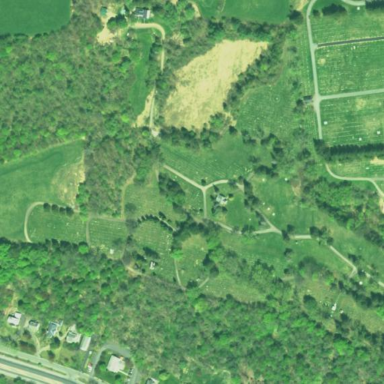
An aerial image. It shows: Cemetery.